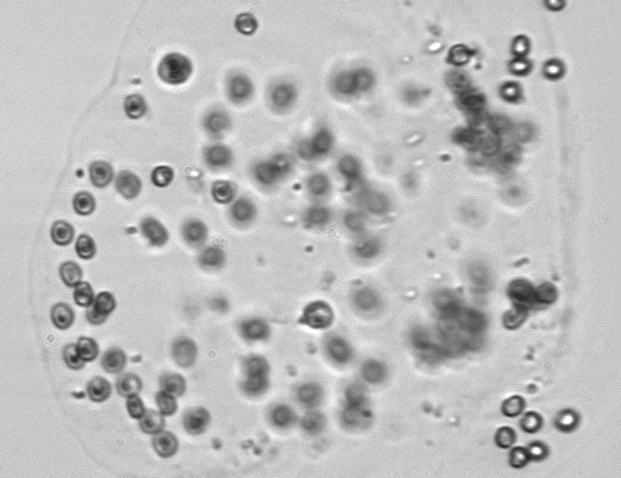
Label: Phaeocystis